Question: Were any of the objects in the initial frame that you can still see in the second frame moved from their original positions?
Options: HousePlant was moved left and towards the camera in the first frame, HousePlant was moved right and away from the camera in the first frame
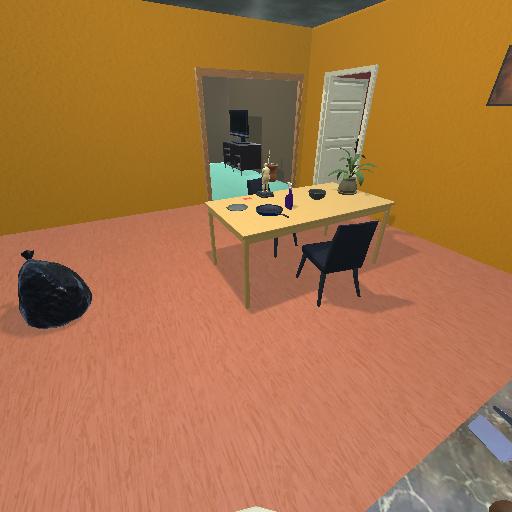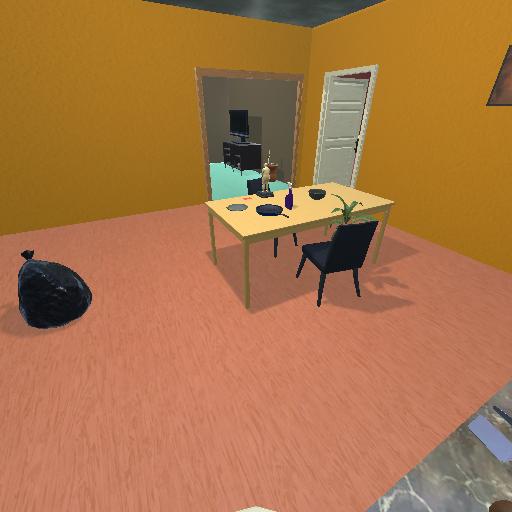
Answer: HousePlant was moved left and towards the camera in the first frame